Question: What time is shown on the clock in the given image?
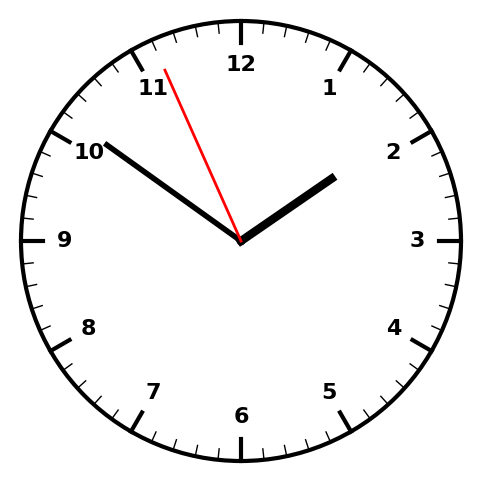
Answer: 01:50:56